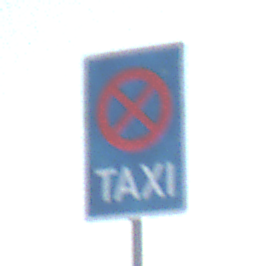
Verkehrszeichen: Taxenstand
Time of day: SunriseSunset
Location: Outdoor (Urban)
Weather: Clear
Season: NotSpecified
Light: Natural